Question: I have a table that in one column shows a label of what the input is and then a second column displays the type of input. However, I have two radio buttons but I want the width of the two radio buttons smaller and not dependant on the rest of the html table.
Example.
'''
<table style="line-height:30px;">
<tr>
<td>
<label>test</label>
</td>
<td width="50px"></td>
<td>
<input type="text" />
</td>
</tr>
<tr>
<td>
<label>example</label>
</td>
<td width="50px"></td>
<td>
<input type="radio" name="example" value="1"/> 1
</td>
<td>
<input type="radio" name="example" value="2"/> 2
</td>
</tr>
</table>
'''
Which looks like

But I want the 2 radio button to be moved closer to the number 1 radio button, how would I achieve this?
Thanks
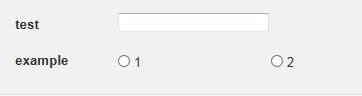
Answer: Try this (same as yours except for the colspan attribute):
'''
<table style="line-height:30px;">
<tr>
<td>
<label>test</label>
</td>
<td width="50px"></td>
<td colspan="2">
<input type="text" />
</td>
</tr>
<tr>
<td>
<label>example</label>
</td>
<td width="50px"></td>
<td>
<input type="radio" name="example" value="1"/> 1
</td>
<td>
<input type="radio" name="example" value="2"/> 2
</td>
</tr>
</table>
'''